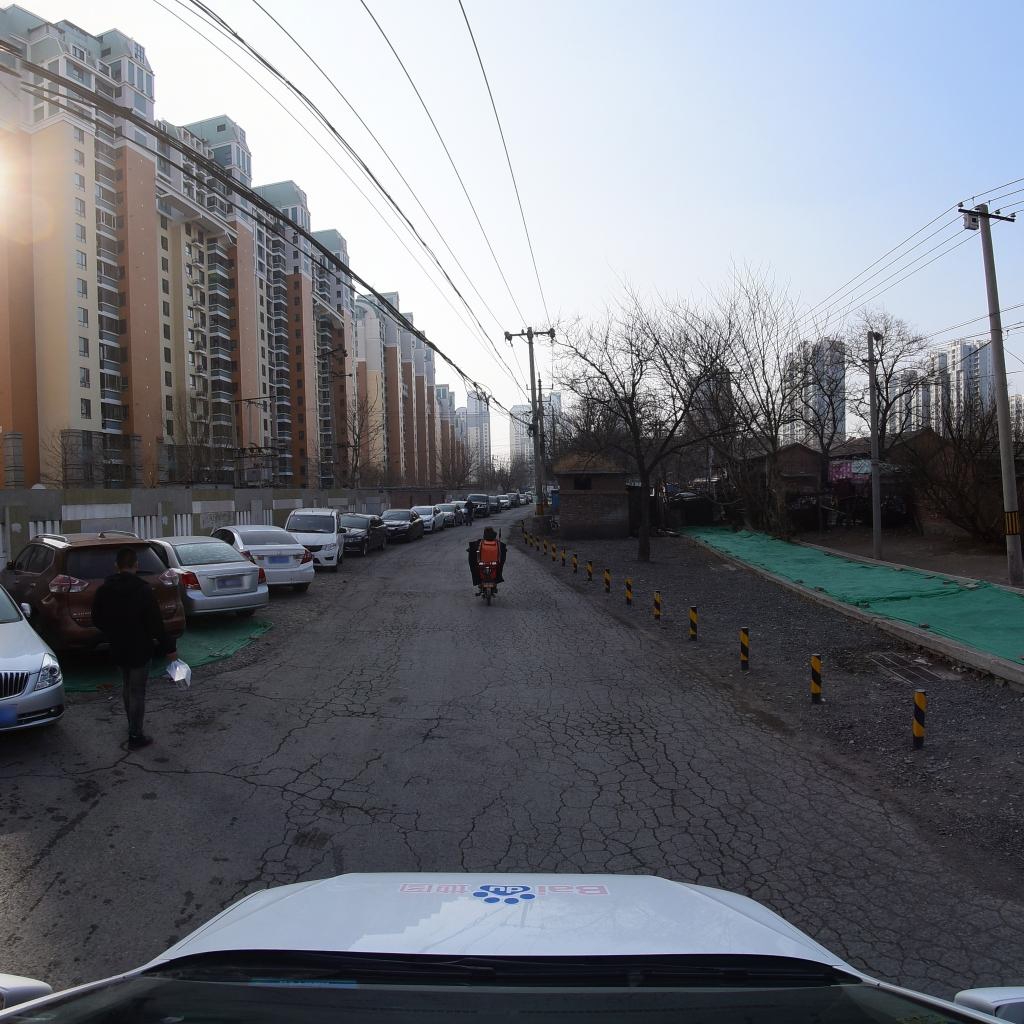
Region: Fengtai
Road damage annotations: alligator crack